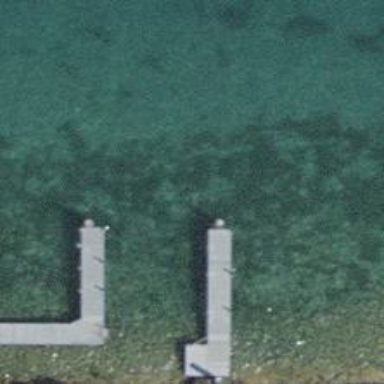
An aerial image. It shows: Man-made pier.